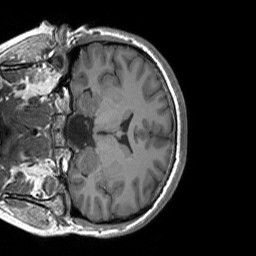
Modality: T1w
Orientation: coronal
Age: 26
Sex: female
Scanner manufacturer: siemens
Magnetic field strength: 3 T
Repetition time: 1.8 s
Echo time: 0.00252 s